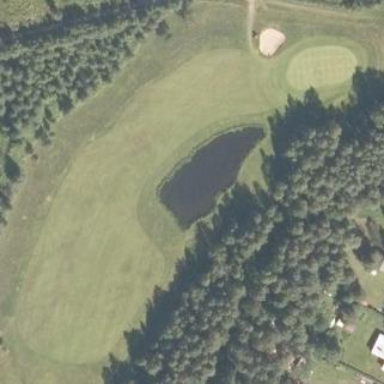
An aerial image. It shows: Natural pond serving as water hazard on golf course.